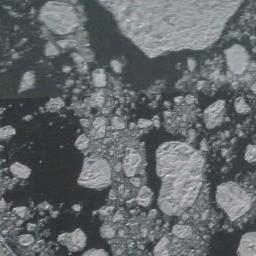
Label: sea_ice